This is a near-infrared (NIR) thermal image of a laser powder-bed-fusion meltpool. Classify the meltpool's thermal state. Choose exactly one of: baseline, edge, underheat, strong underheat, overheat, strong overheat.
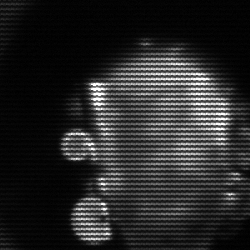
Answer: baseline